Question: I know there are a lot of simiular issues that people have but my issue is a bit different. I don't know how but my standard built in Documents folder under my PC has a head reference to some weird branch that I know doesn't exist anymore. If it wasn't my built in Documents folder I would just copy all the files/folders in it and start a new one but I can't just delete and start a new one. So basically I need to find out how I can delete this head ref or make a new one. It's making it hard for me to start a new branch in a folder I am working on in Documents with the issue.
The following is a picture of my PC directory with an uncommitted symbol on the built in Documents folder. If you look down at the context menu at where it say's "Git Commit ->" there's some old branch I used only for a tutorial a year ago that doesn't exist anymore but I can't get it to go away. I believe I want to ref a new HEAD would be my solution but I don't know how.

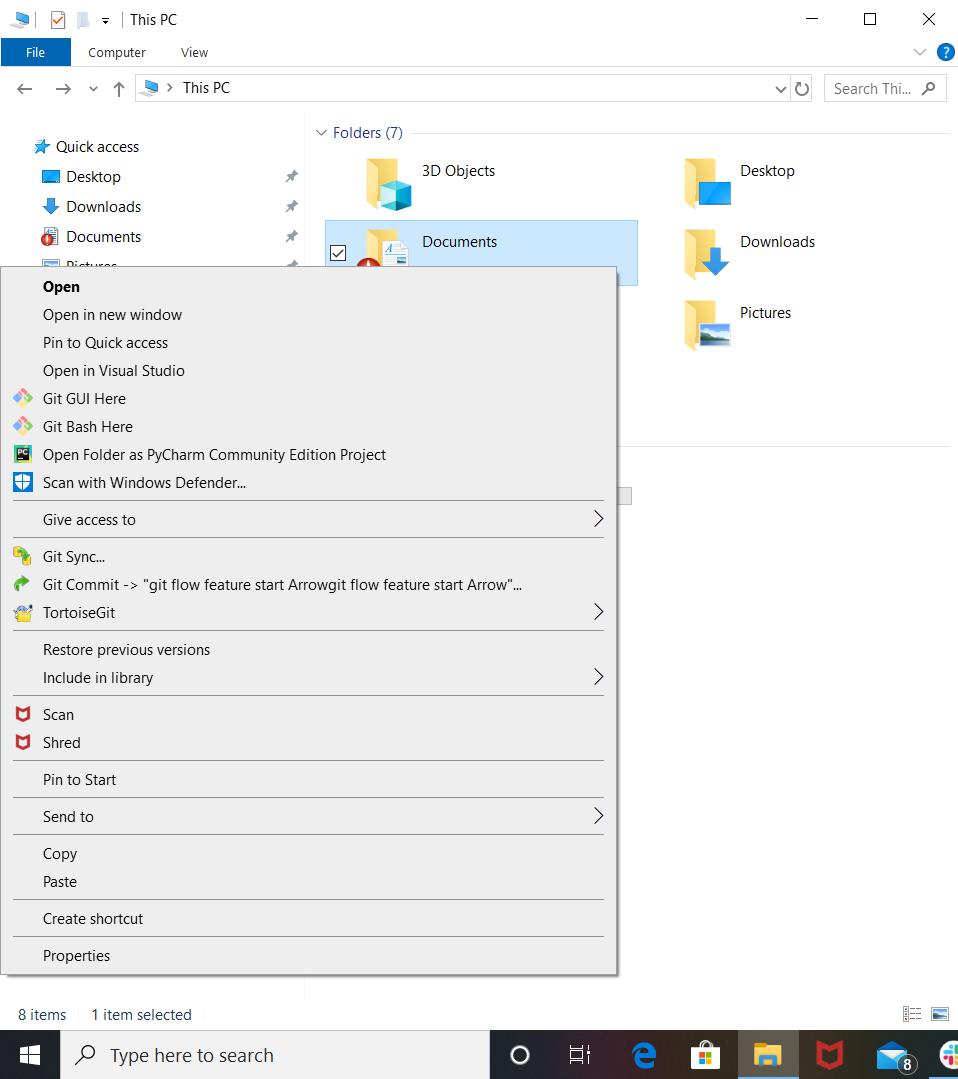
Answer: you can see branches by executing 'git branch' and if there's is an unwanted branch just delete it executing 'git branch -d <branch_name>'
or else you can remove your all git history by 'rm -rf .git' and reinitialize your repo using 'git init'